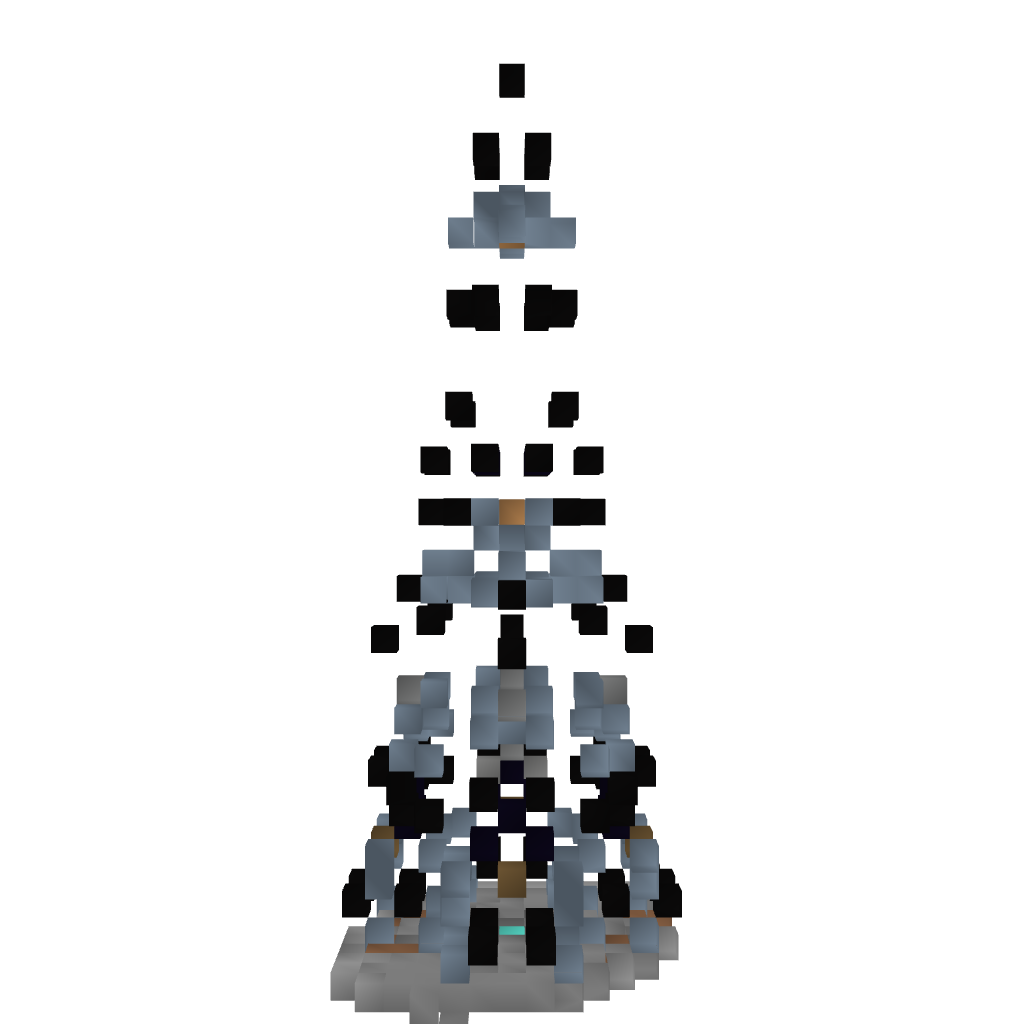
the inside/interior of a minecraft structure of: Magician Tower